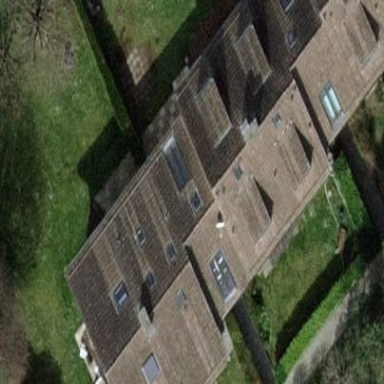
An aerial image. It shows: Terrace building.